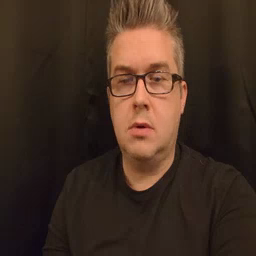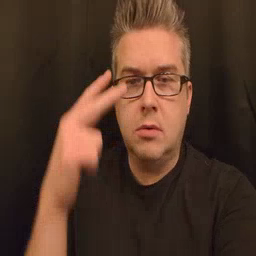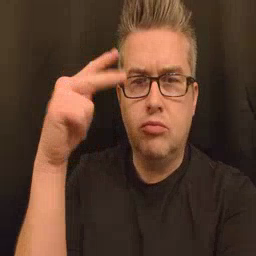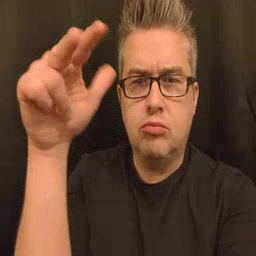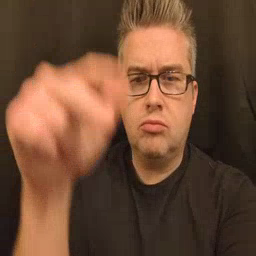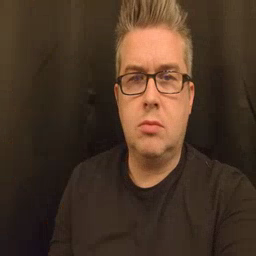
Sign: helicopter